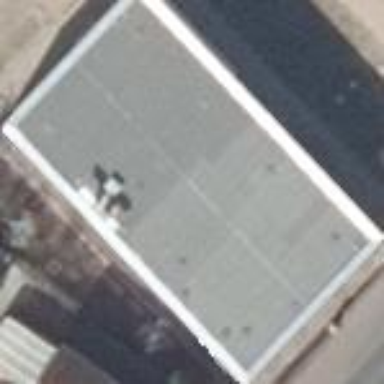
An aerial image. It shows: School building.